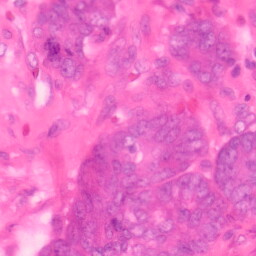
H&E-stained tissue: Colon